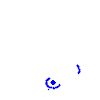
Particle: electron